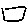
Label: square